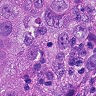
Metastatic tissue present: yes